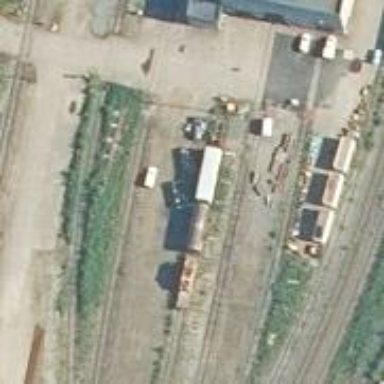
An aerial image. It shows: Railway spur service.